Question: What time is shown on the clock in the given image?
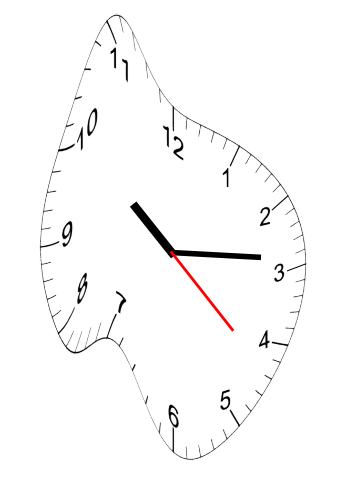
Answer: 10:14:22